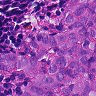
Metastatic tissue present: yes